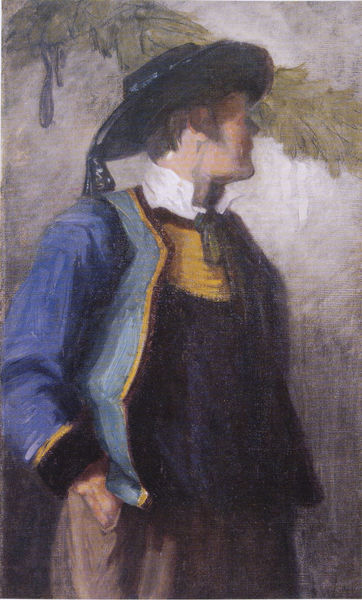
Titel: Selbstbildnis in bretonischer Tracht
Künstler: Franz Marc
Standort: München
Institution: Städtische Galerie im Lenbachhaus
Schlagwörter: baum, blau, blätter, dunkel, feder, gemälde, hand, kopf, mann, weiß, gelb, grün, landschaft, braun, bunt, frau, grau, hell, hintergrund, hut, licht, nase, ohr, profil, schwarz, skizze, blick, fest, malerei, schleife, anzug, hemd, hose, jacke, band, bluse, gesicht, inkarnat, kragen, mensch, spitze, stehen, ärmel, bildnis, blicken, portrait, porträt, öl, ast, auge, gewand, haare, halbfigur, blatt, girlande, pflanze, borte, kontrast, schürze, venedig, halsband, studie, silhouette, bordüre, hutband, um 1900, jackett, hutkrempe, weste, krempe, bauer, abgewandt, spanisch, zweig, künstler, seite, manschette, stehkragen, tasche, tracht, tressen, halbporträt, wams, hosentasche, hochzeit, leuchtend, pluderhose, porträit, aufschlag, bund, joppe, feston, büttner, halbortrait, proil, schaut zurück, trachtenanzug, borten, hutschnur, wegschauen, werther, weggedreht, tannenzweig, regional